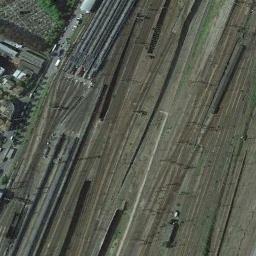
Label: railway